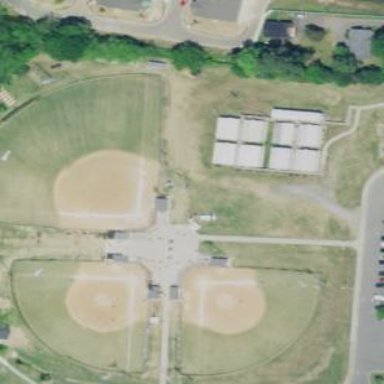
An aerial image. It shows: Baseball pitch for leisure land activities.